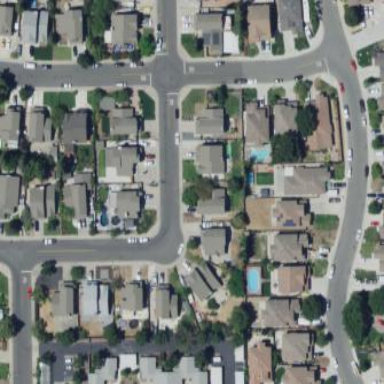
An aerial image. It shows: Single-family residential area.